Question: I want to completely reset a 'button''s inherited CSS so it behaves exactly like any other inline-block element. However, I've run into a problem where the text of a button is forever stuck vertically-centered.
In the fiddle (and screenshot) below, the 'button' and 'div' have the according to the Chrome Developer Console, yet the button's text is vertically-centered, while the div's is not:
<URL>

Anyone know of the property or selector that will completely reset a button, specifically including its label position?
---
# Answer
There's no way in any browser other than Chrome ~25. I reached out to the Chromium project about the it not working in Chrome 27 (see the @winterblood answer & comments). They said this:
> The issue is that we now use margin:auto on the anonymous block inside the button to do the centering inside the button in order to get safe-centering. So, unfortunately, there's no way to style it from CSS. That you were able to control this behavior before was really implementation detail leaking out.
So, the true answer is that you cannot style this in any browser, except for Chrome ~25 where '-webkit-box-align' was inadvertently exposed to, as @winterblood answered.
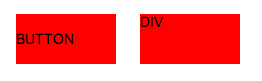
Answer: For webkit you need to override '-webkit-box-align' with a value of 'baseline' or 'start'.
I have had no luck implementing this in Firefox yet (from a very brief look at it).